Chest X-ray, PA view. Patient: 43 years old, sex M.
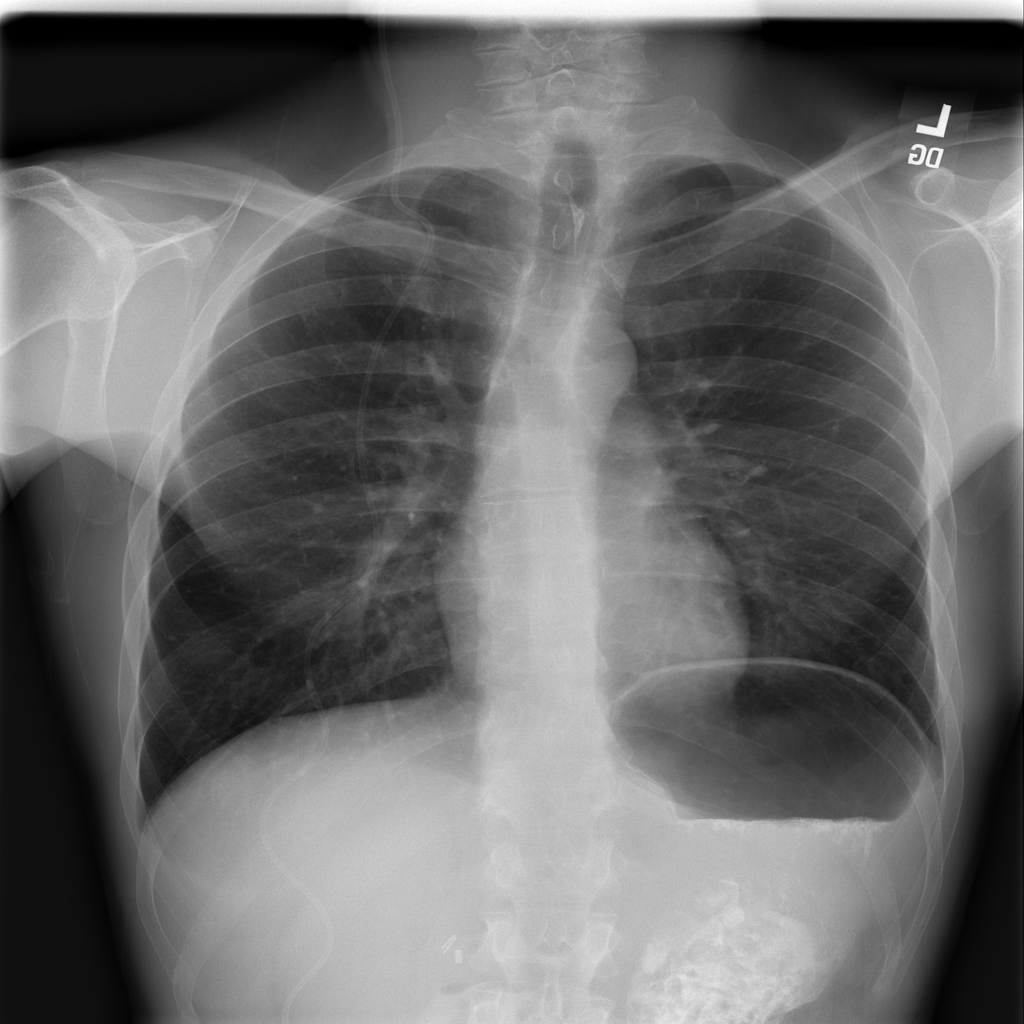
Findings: No Finding